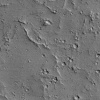
Atmospheric dust classification: not_dusty